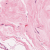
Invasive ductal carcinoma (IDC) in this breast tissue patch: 0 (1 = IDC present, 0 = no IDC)